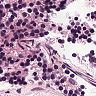
Metastatic tissue present: no